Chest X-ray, AP view. Patient: 58 years old, sex F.
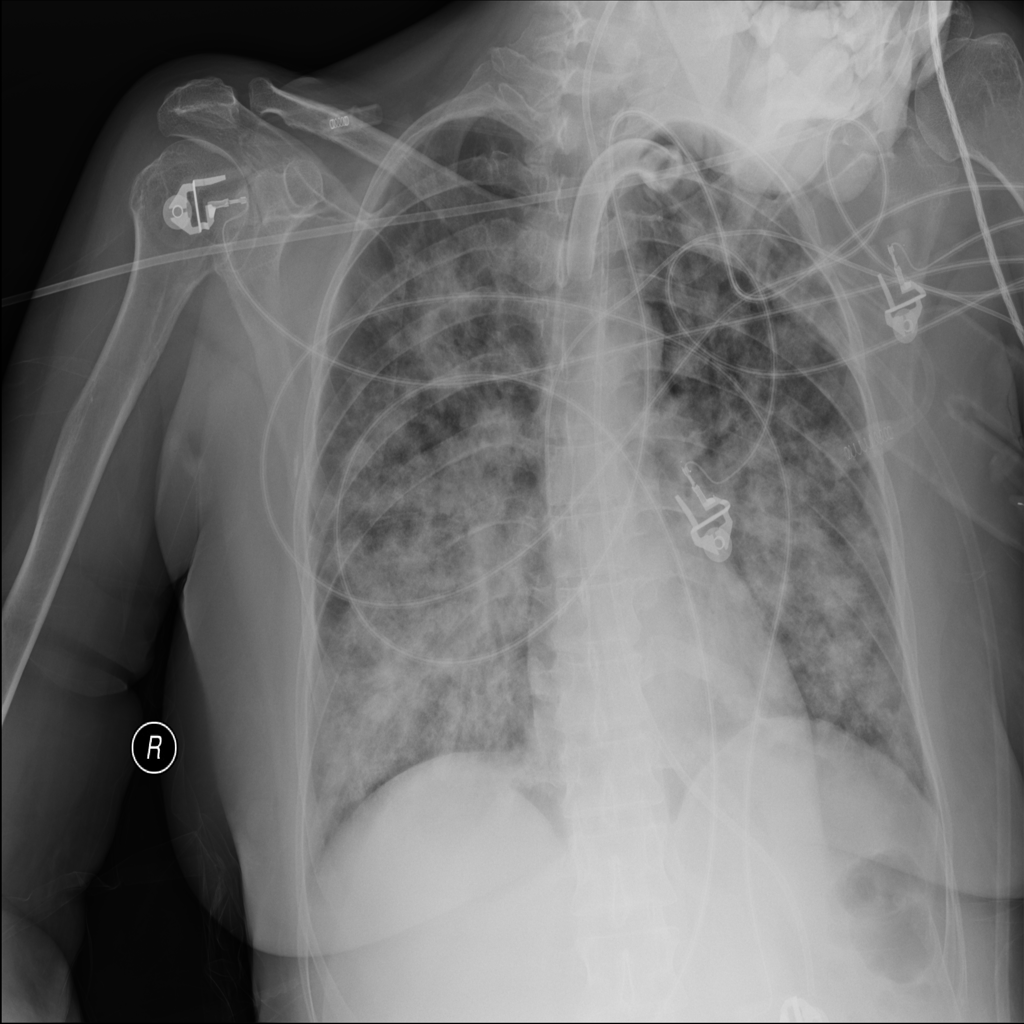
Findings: Edema, Pneumonia